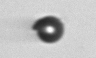
Label: bead